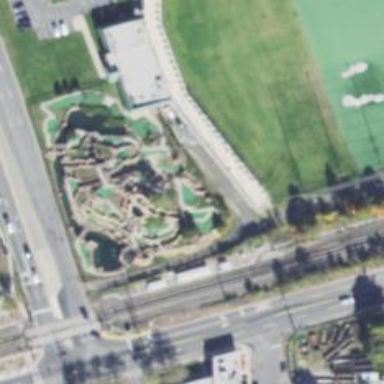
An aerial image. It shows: Miniature golf leisure land.